Question: I practice in socket programming, I wrote a code (server: python, client: C/C++) to transfer data though socket. With small file, it works perfectly. Then I try with bigger file, it only transfers part of that file. Here is my code:
'''
def recv_file_from_client(conn):
f = open("torecv","wb")
while(True):
l = conn.recv(1024)
if "Done" in l:
break
f.write(l)
f.close()
print "Done recv"
'''
'''
BOOL SendFile(TCHAR* file) {
FILE* filewrite = fopen("test.txt", "a");
FILE* fp = _wfopen(file, L"rb");
unsigned char buffer[1024] = { NULL };
int readedChar;
int total = 0;
char log[128] = { NULL };
while ((readedChar = fread(buffer, 1, 1024, fp)) > 0) {
if (send(s, (const char*)buffer, sizeof(buffer), 0)) {
total += readedChar;
sprintf(log, "%d
", total);
fputs(log,filewrite);
}
memset(buffer, 0, 1024);
}
send(s, "Done", 1024, 0);
fclose(fp);
return TRUE;
}
'''

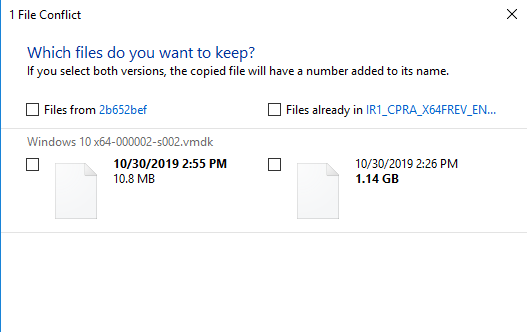
Answer: Your sending code has many logic errors:
- lack of adequate error handling.- passing the wrong buffer size to 'send()' (hint, it won't be 1024 for the last buffer if the file size is not an even multiple of 1024).- assuming 'send()' sends the entire buffer in one go (hint, it rarely does). You need to call 'send()' in a loop until the entire buffer has been sent.- misinterpreting the return value of 'send()' (hint, it doesn't return a boolean). It returns the actual number of bytes sent (well, the number of bytes accepted into the socket's internal buffer for transmission in the background).- adding the wrong value to 'total' after each 'send()', since you are assuming 'send()' the entire buffer in one go.- sending a delimiter string at the end of the file, without regard to whether such delimiter may have appeared in the file being sent. It would be safer to instead send the file's size before sending the file's bytes.- specifying the wrong buffer size when sending the delimiter string (hint, '"Done"' is not 1024 bytes in size).- leaking the 'filewrite' handle. You are not calling 'fclose()' for it.
With that said, try something more like this instead:
'''
BOOL SendRaw(const void *buffer, int size) {
const char *ptr = (const char*)buffer;
int numSent;
while (size > 0) {
numSent = send(s, ptr, size, 0);
if (numSent == -1)
return FALSE;
ptr += numSent;
size -= numSent;
}
return TRUE;
}
BOOL SendFile(const wchar_t* file) {
FILE* filewrite = fopen("test.txt", "a");
if (!filewrite)
return FALSE;
FILE* fp = _wfopen(file, L"rb");
if (!fp) {
fclose(filewrite);
return FALSE;
}
if (fseek(fp, 0, SEEK_END) != 0) {
fclose(fp);
fclose(filewrite);
return FALSE;
}
long size = ftell(fp);
if (size == -1L) {
fclose(fp);
fclose(filewrite);
return FALSE;
}
rewind(fp);
uint32_t tmp = htonl(size);
if (!SendRaw(&tmp, sizeof(tmp))) {
fclose(fp);
fclose(filewrite);
return FALSE;
}
unsigned char buffer[1024];
int numBytes, numSent, total = 0;
while (size > 0) {
numBytes = fread(buffer, 1, min(sizeof(buffer), size), fp);
if (numBytes < 1) {
fclose(fp);
fclose(filewrite);
return FALSE;
}
if (!SendRaw(buffer, numBytes)) {
fclose(fp);
fclose(filewrite);
return FALSE;
}
size -= numBytes;
total += numBytes;
fprintf(filewrite, "%d
", total);
}
fclose(fp);
fclose(filewrite);
return TRUE;
}
'''
'''
import struct
def recv_file_from_client(conn):
f = open("torecv","wb")
data = conn.recv(4)
if not data:
print "Error recv"
return
size = struct.unpack("!I", data)[0]
while(size > 0):
data = conn.recv(min(1024, size))
if not data:
print "Error recv"
return
f.write(data)
size -= len(data)
f.close()
print "Done recv"
'''